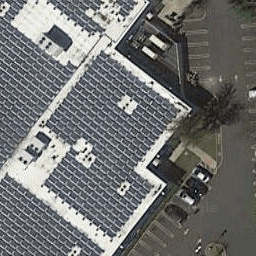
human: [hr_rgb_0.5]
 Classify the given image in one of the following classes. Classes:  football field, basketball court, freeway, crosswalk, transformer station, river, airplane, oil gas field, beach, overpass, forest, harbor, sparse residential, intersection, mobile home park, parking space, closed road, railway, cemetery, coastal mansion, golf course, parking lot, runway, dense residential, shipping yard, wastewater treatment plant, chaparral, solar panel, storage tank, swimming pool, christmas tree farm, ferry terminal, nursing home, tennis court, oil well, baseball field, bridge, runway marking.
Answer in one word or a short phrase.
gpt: solar panel